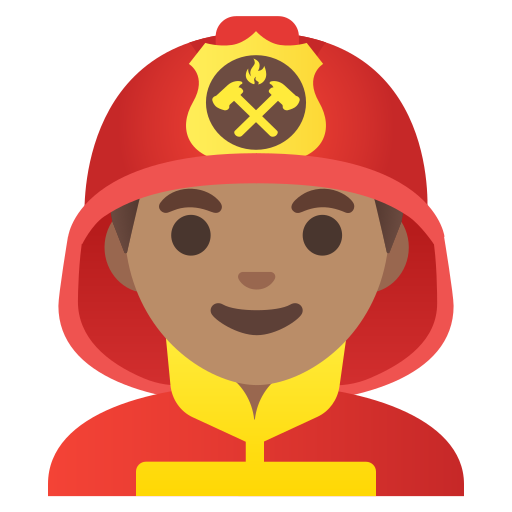
Emoji: 👨🏽‍🚒